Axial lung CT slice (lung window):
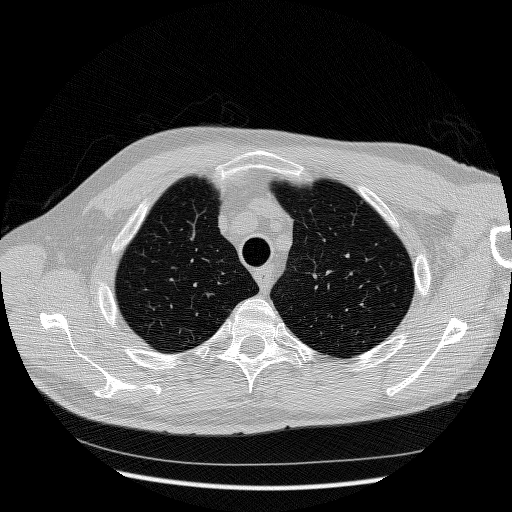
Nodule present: no